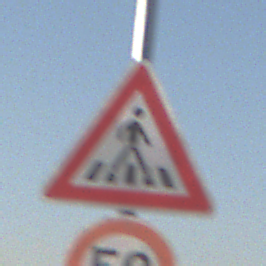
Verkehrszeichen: FussgaengerueberwegLinks
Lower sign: Geschwindigkeit50
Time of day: SunriseSunset
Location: Outdoor (Nature)
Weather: Clear
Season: NotSpecified
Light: Natural